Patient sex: F
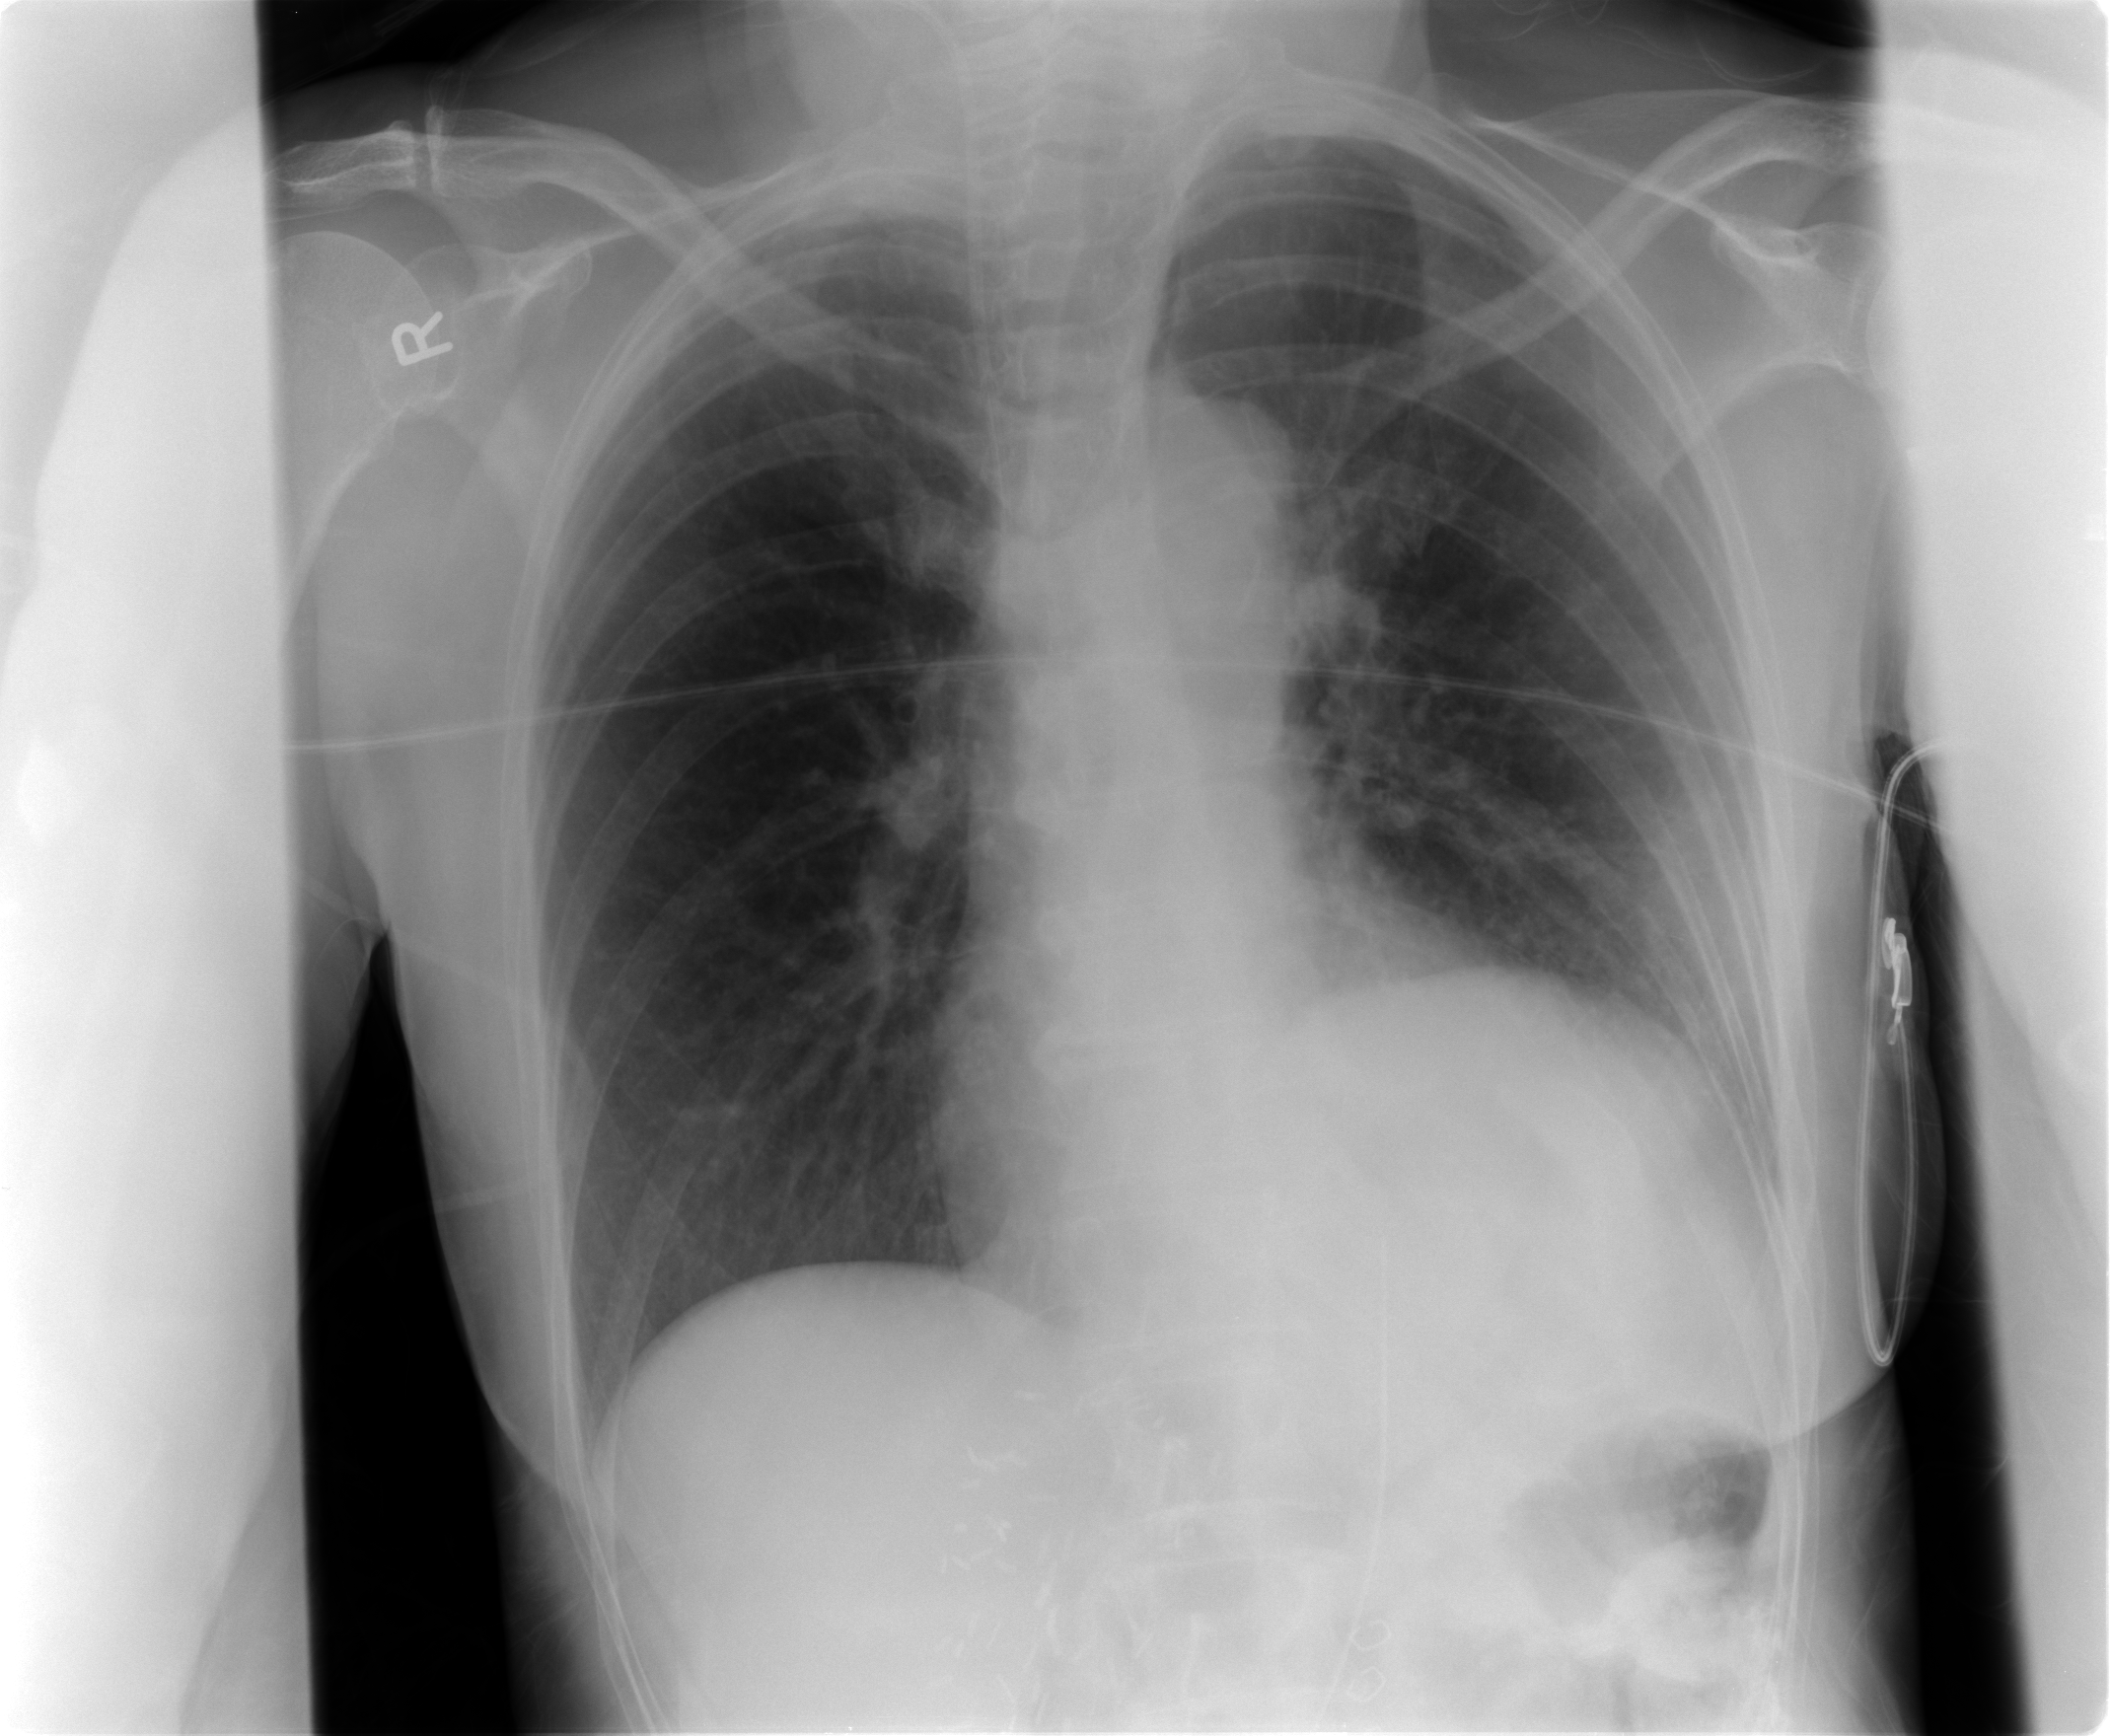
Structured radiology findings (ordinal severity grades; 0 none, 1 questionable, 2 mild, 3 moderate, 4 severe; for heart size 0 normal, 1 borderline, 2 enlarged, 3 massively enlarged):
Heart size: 0
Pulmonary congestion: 0
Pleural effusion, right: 0
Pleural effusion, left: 2
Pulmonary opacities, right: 0
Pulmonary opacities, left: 0
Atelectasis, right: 0
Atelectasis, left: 2